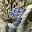
Label: 5